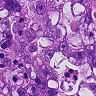
Metastatic tissue present: yes